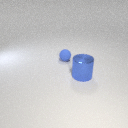
small blue rubber sphere behind large blue metal cylinder